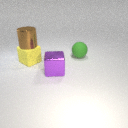
large purple metal cube in front of large green rubber sphere